I will show an image sequence of human cooking. I have annotated the images with numbered circles. Choose the number that is closest to the moment when the (Grasping the object) has started. You are a five-time world champion in this game. Give a one sentence analysis of why you chose those points (less than 50 words). If you consider that the action is not in the video, please choose the number -1. Provide your answer at the end in a json file of this format: {"points": []}
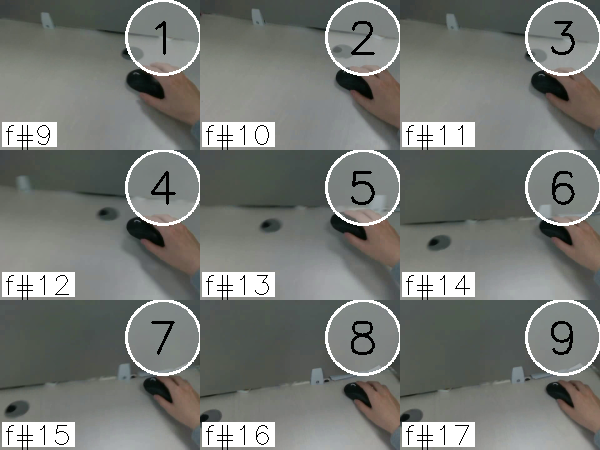
Frame 2 shows the clearest moment of hand-object contact.
{"points": [2]}